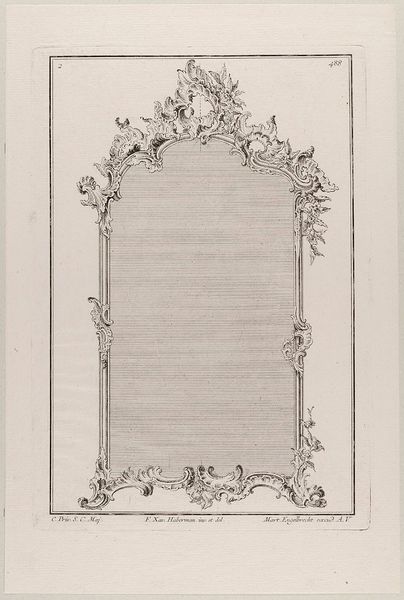
Titel: Ein Spiegel
Künstler: Martin Engelbrecht
Standort: Hamburg
Institution: Museum für Kunst und Gewerbe Hamburg
Schlagwörter: blätter, flügel, weiß, schmuck, schwarz, zeichnung, wand, architektur, barock, rahmen, spiegel, blatt, pflanzen, rokoko, umrandung, papier, grafik, graphik, dekoration, floral, verzierung, fotografie, photographie, linie, druck, druckgraphik, druckgrafik, schraffur, radierung, schwarzweiß, text, entwurf, kunstgewerbe, plan, vorlage, kupferstich, kunsthandwerk, viereck, rocaille, style, reproduktionen, industriedesign, druckerzeugnisse, ornamentstich, vorlageblätter, rockkaie, rokkaie, roccaie